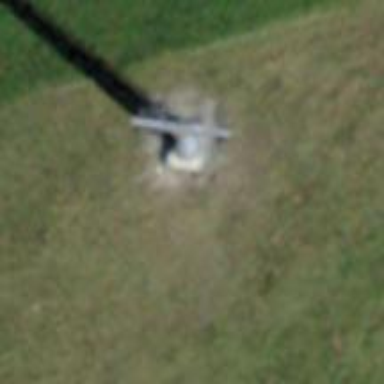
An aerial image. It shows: Pylon used for aerialway.